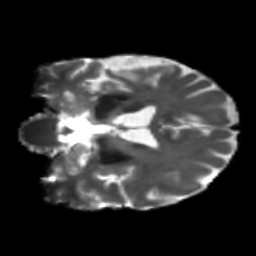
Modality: T2w
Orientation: coronal
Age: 66
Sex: male
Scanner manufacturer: siemens
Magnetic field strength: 3 T
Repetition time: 5.25 s
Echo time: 0.08 s